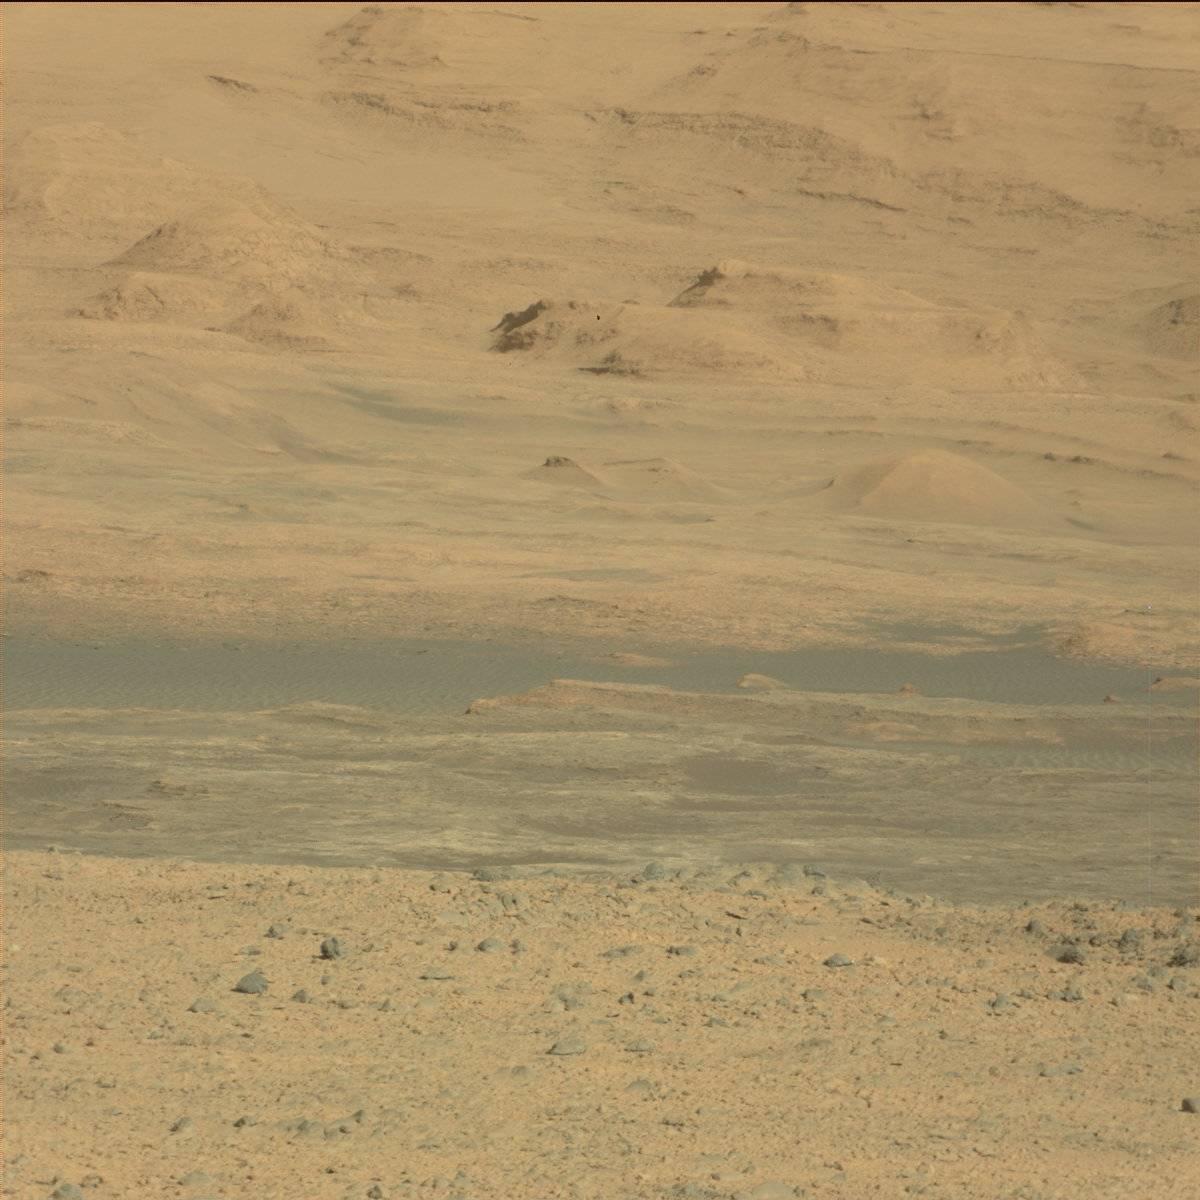
Terrain classes present: Bedrock, Ridge, Rock, Sand / Soil